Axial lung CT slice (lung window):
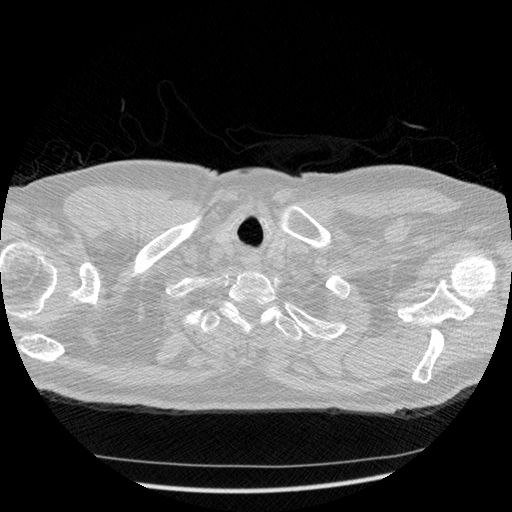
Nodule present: no